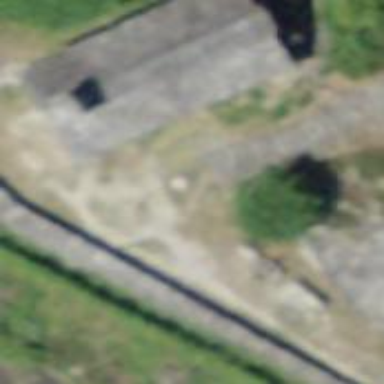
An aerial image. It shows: Bench.